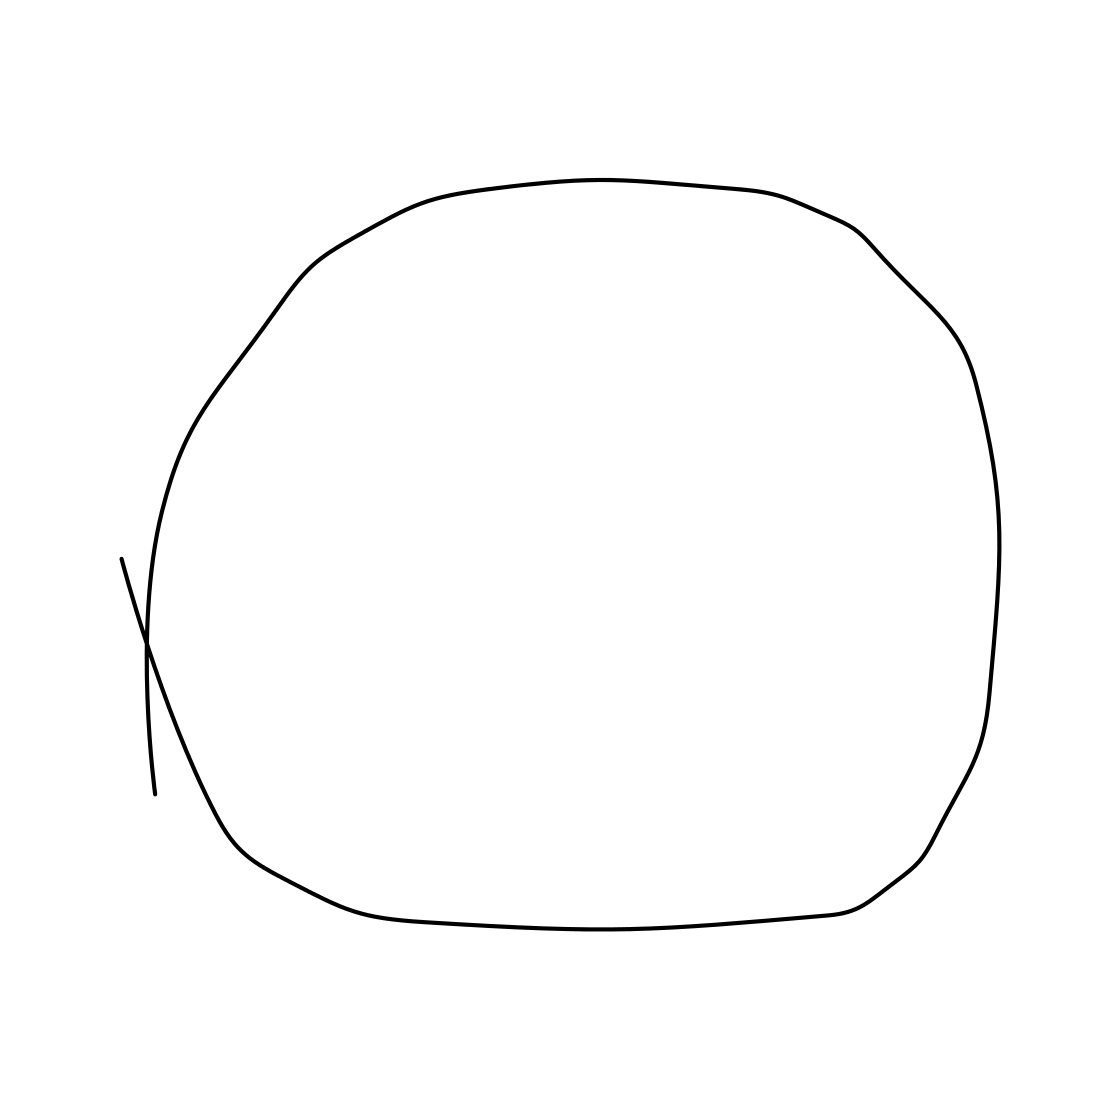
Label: moon